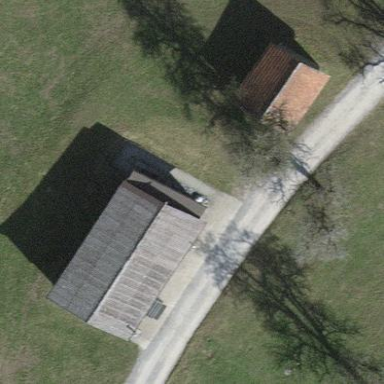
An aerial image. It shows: Farmyard area.